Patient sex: F
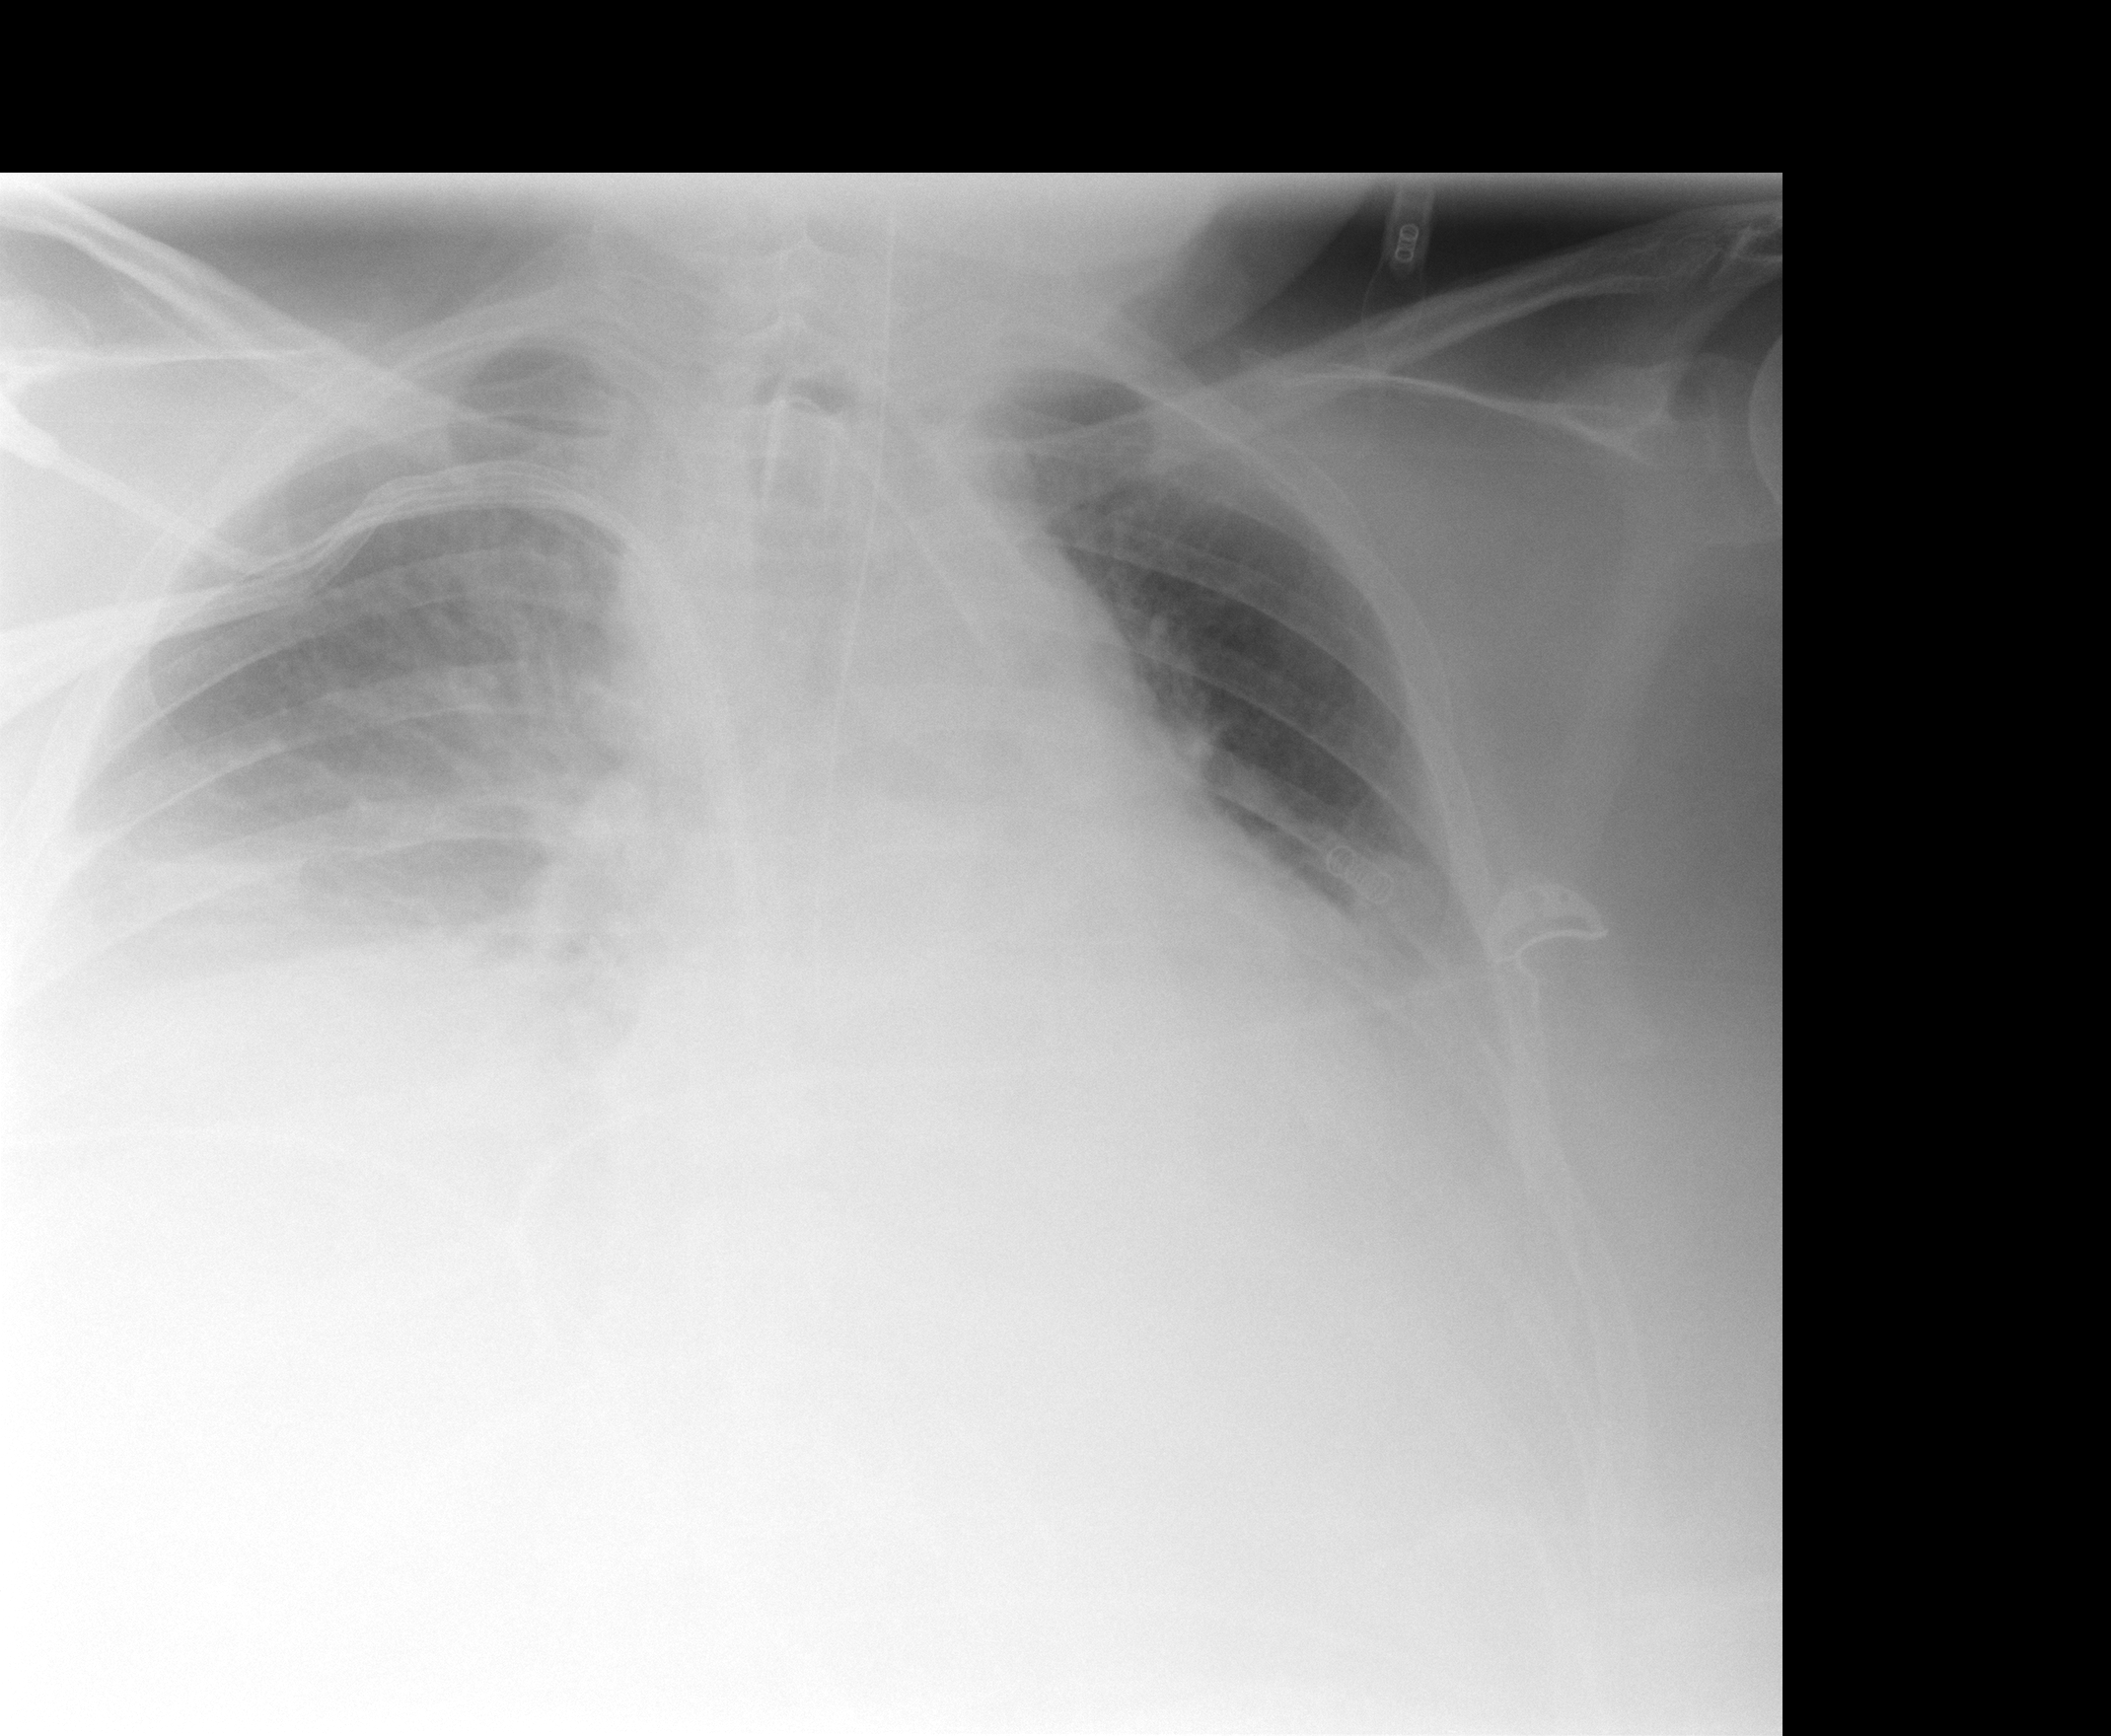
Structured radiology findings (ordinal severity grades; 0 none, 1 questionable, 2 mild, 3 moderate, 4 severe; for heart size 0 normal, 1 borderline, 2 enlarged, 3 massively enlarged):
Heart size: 2
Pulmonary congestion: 2
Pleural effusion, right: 2
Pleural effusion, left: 1
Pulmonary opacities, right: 1
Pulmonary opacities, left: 0
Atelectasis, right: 2
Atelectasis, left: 2